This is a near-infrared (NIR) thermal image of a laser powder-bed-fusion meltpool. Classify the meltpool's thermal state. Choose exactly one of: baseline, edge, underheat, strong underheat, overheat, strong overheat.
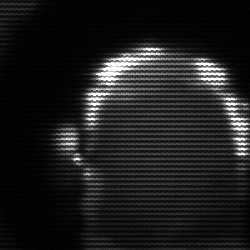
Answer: baseline